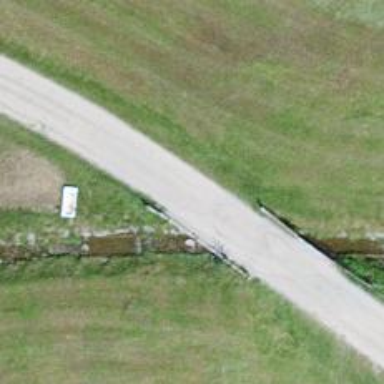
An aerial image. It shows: Gravel track on bridge with grade2 track type.